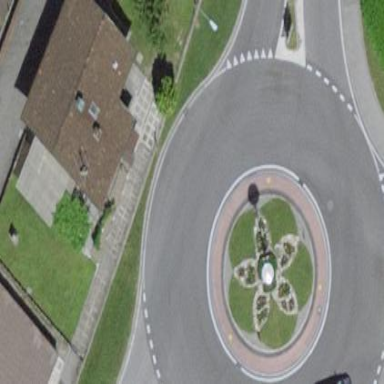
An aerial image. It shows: Primary highway with asphalt surface leading to roundabout.